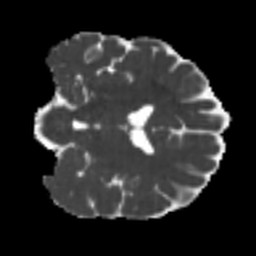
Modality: MD
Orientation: coronal
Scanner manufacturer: siemens
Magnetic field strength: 3 T
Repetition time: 4 s
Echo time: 0.0594 s